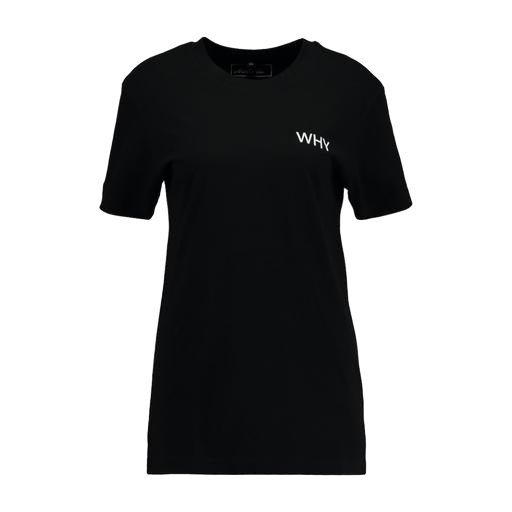
black w t-shirt, black woman's tee, black t-shirt woman, white background